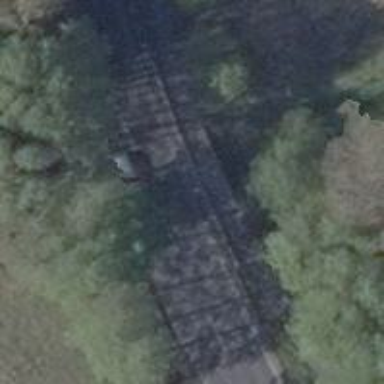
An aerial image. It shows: Path over bridge with asphalt surface.